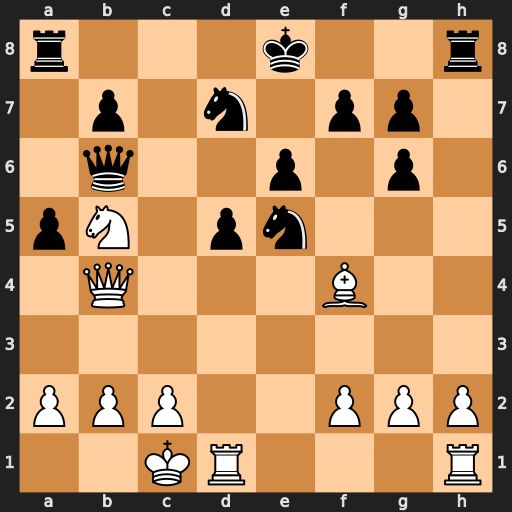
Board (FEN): r3k2r/1p1n1pp1/1q2p1p1/pN1pn3/1Q3B2/8/PPP2PPP/2KR3R
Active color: w
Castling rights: kq
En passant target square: -
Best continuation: Nd6+ Kf8 Qxb6 Nxb6 Bxe5